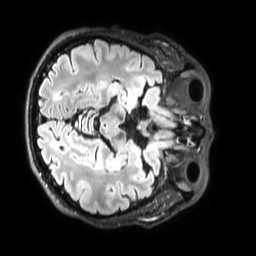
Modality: FLAIR
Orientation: axial
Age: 41
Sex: male
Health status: healthy
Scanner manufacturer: philips
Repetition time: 4.8 s
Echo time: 0.2812 s